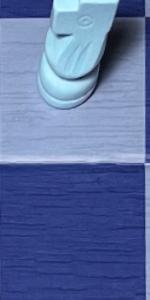
Label: Empty